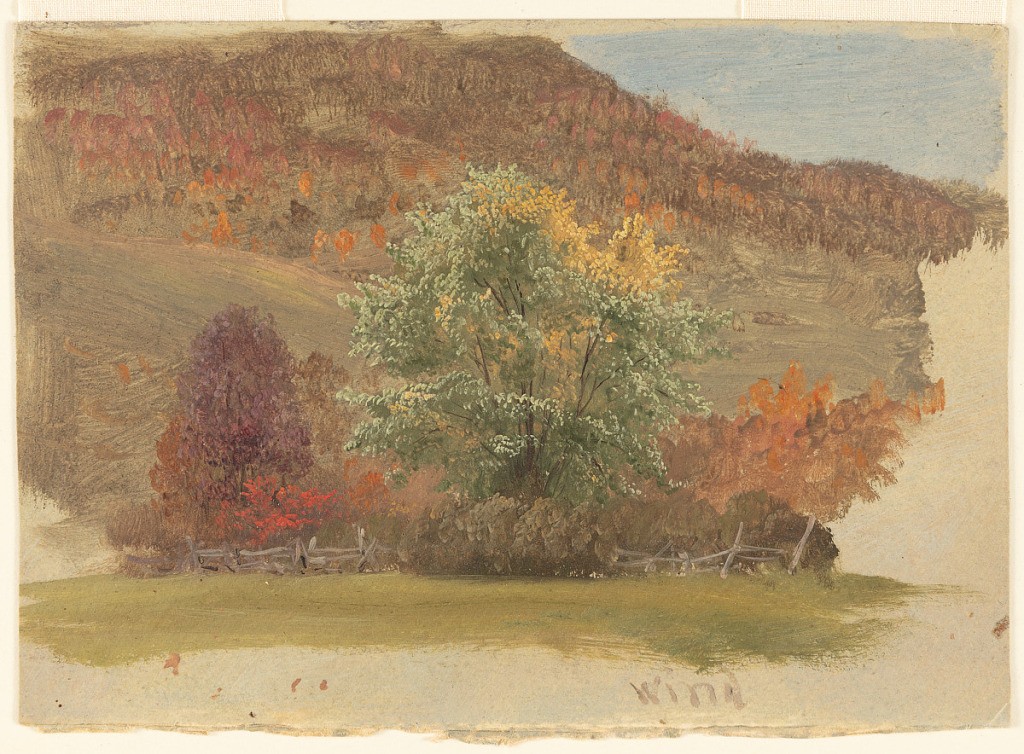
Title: Autumn Foliage in the Wind, Vermont
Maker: Frederic Edwin Church, American, 1826–1900
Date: October 1865
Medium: Oil and graphite on off-white paperboard
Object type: Drawing
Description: Landscape sketch showing a view of autumn foliage on a windy day in Vermont. A grassy hill gently arches across the foreground, in front of a central green tree, flanked by red and orange trees at left and right. A split rail fence separates the foreground field from the trees in the middle distance. In the background, a mountainside, covered in brown and orange trees, ascends abruptly toward a grey-blue sky. The grey grounding color is visible along the right and lower marigns.